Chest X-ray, PA view. Patient: 32 years old, sex M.
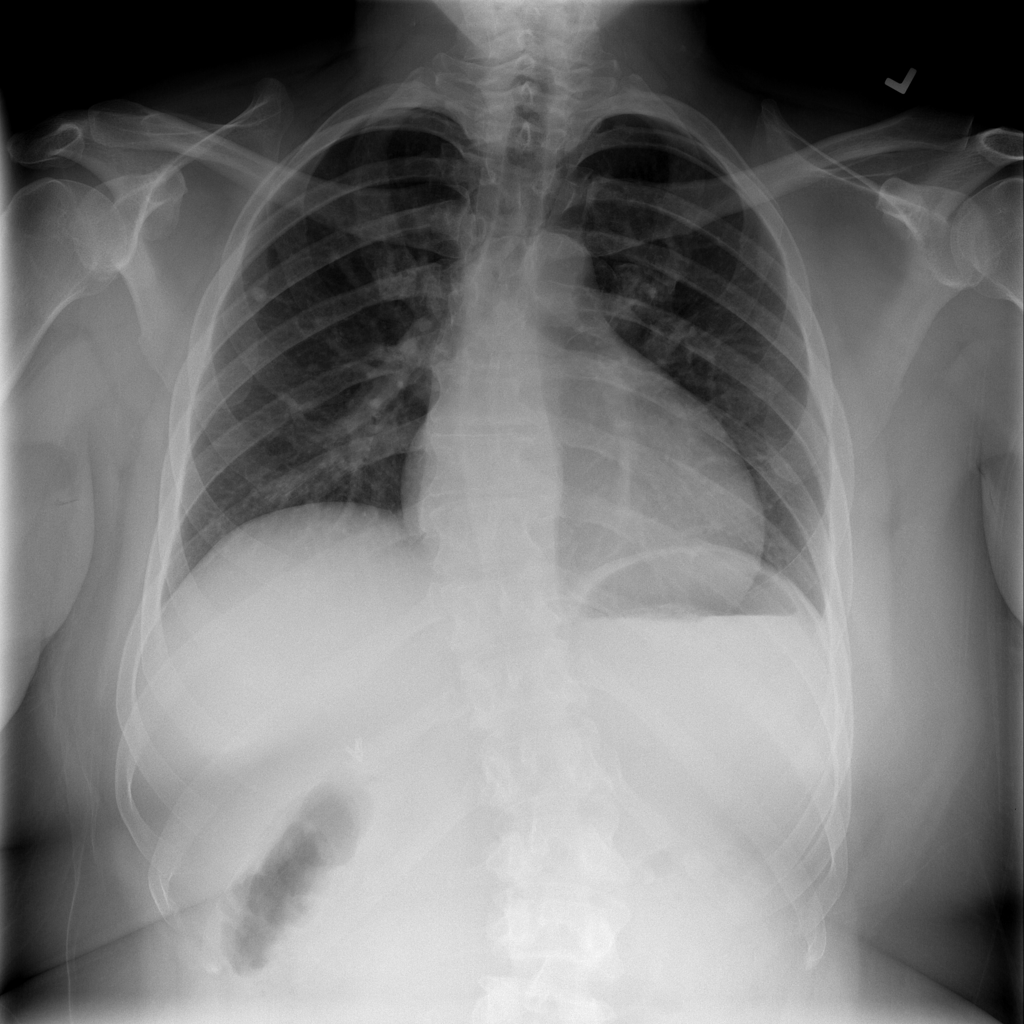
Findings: Nodule